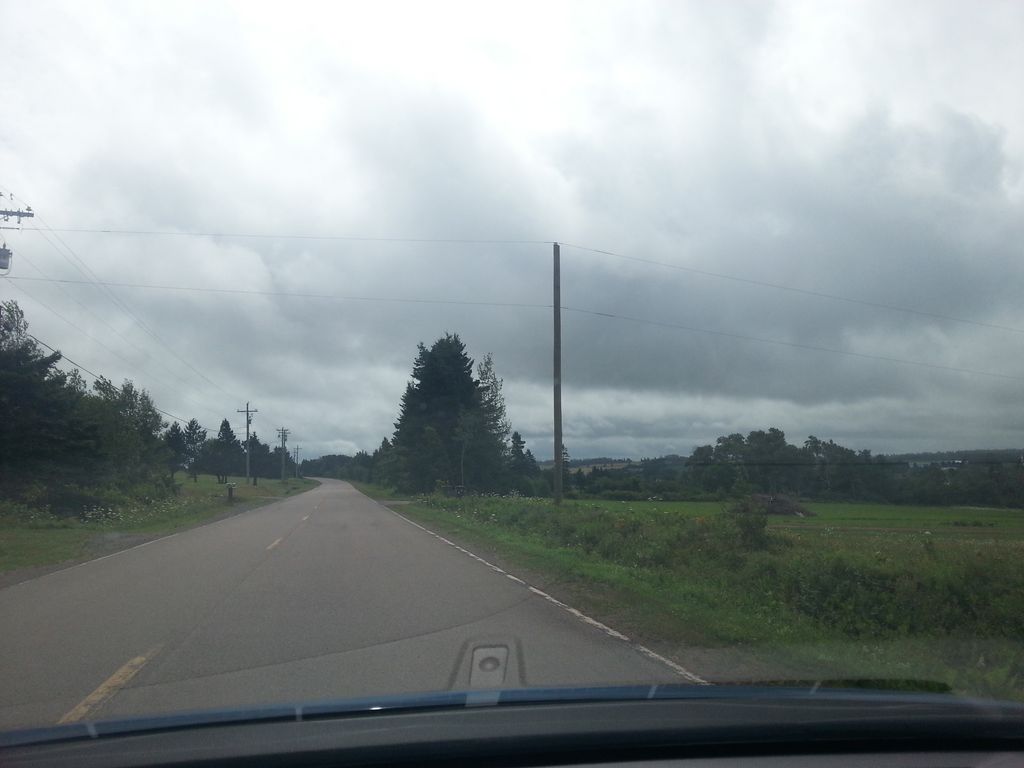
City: charlottetown